Aerial crown-view tile of a tropical tree (Barro Colorado Island, Panama), acquired 20250512:
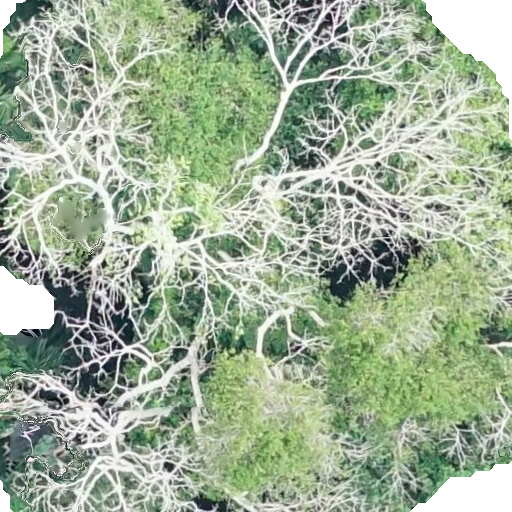
Species: Dipteryx oleifera
GBIF accepted scientific name: Dipteryx oleifera
Crown area: 482.376 m²